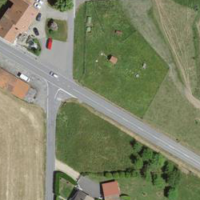
EUNIS habitat code: 52
Species observed at this site:
Corylus avellana